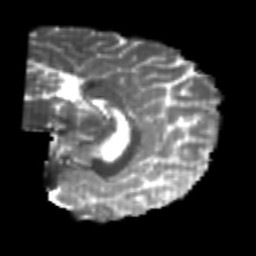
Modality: T2w
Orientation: sagittal
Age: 25
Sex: male
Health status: healthy
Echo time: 0.074 s